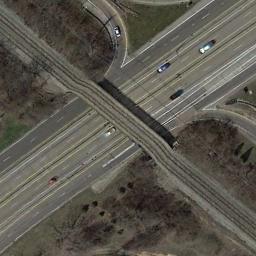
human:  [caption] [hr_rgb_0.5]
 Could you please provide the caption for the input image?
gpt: This overpass intersects the road at right angle .

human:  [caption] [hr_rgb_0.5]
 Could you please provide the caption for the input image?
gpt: The overpass is next to the bare land with some cars .

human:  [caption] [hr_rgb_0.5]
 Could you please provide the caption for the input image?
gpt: Several cars are on the road under the overpass .

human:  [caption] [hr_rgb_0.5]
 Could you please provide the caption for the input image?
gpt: The cross-line overpass is over the road on the wasteland .

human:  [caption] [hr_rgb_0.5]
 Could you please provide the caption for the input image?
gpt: There are some brown trees beside the overpass .